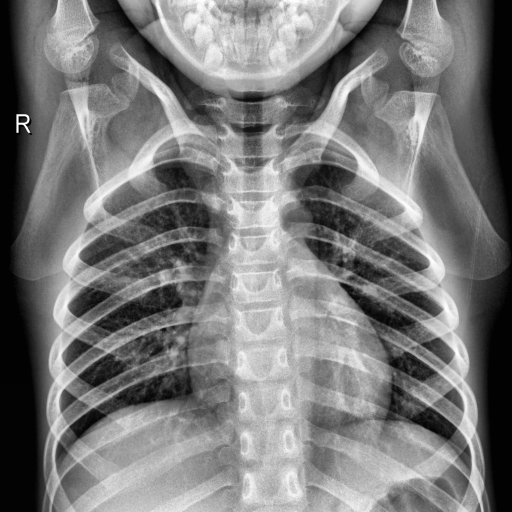
Finding: NORMAL